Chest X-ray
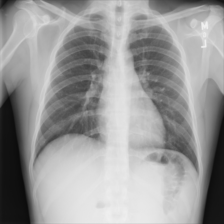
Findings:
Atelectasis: negative
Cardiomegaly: negative
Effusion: negative
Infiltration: negative
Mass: negative
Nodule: negative
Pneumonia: negative
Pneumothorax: negative
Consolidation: negative
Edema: negative
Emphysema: negative
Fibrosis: negative
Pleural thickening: negative
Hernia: negative